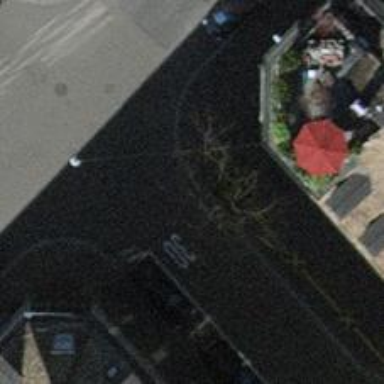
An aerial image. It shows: Kerb barrier.